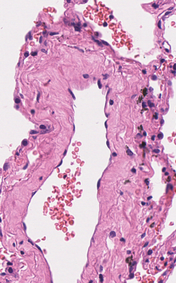
Tumor epithelial tissue: no
Tumor-associated stroma tissue: no
Normal tissue: yes